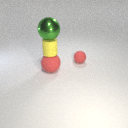
small yellow rubber cylinder below large green metal sphere